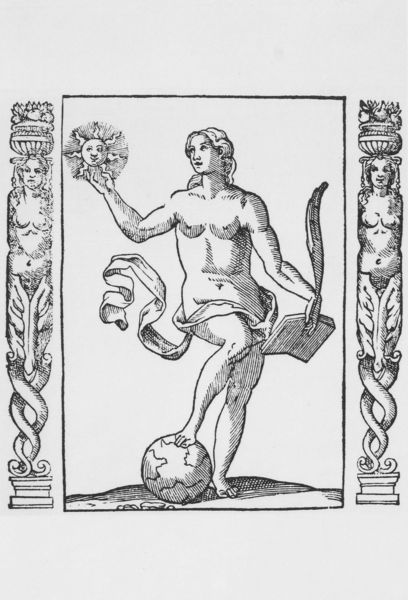
Titel: Iconologia
Künstler: Cesare Ripa
Schlagwörter: feder, himmel, nackt, schatten, frauen, frau, säule, zeichnung, obst, tuch, ornament, band, halten, sockel, stehen, erde, sonne, lange haare, stoff, renaissance, beine, holzschnitt, rahmung, graphik, schattierungen, korb, tusche, buch, druck, druckgraphik, schnitt, schraffur, stich, literatur, personifikation, buchdruck, erdkugel, venus, kupferstich, globus, welt, obstkorb, groteske, weltkugel, neuzeit, süule, here, litertaur, häre